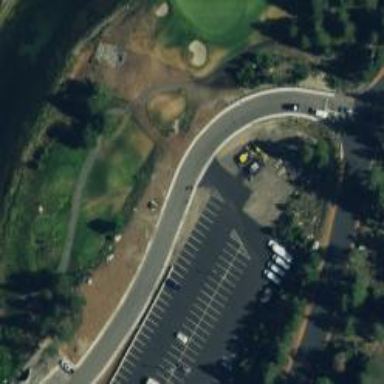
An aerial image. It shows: Service road used as golf cart path.